The image is a wavelet scalogram (time versus scale/frequency) of a rolling-element bearing's vibration signal. Based on the visible evidence, which condition applies: normal, inner_race, outer_race, ball?
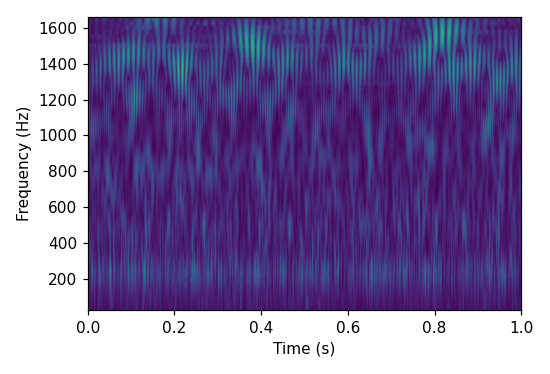
Answer: normal